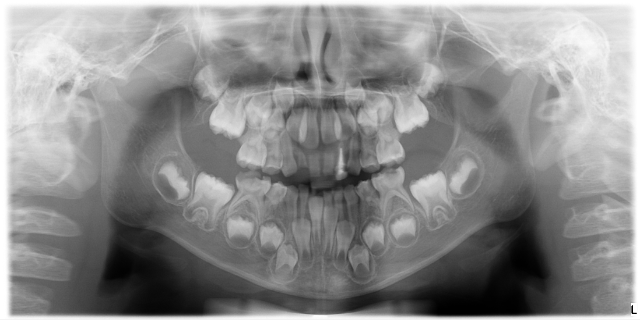
child